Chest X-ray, AP view. Patient: 58 years old, sex F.
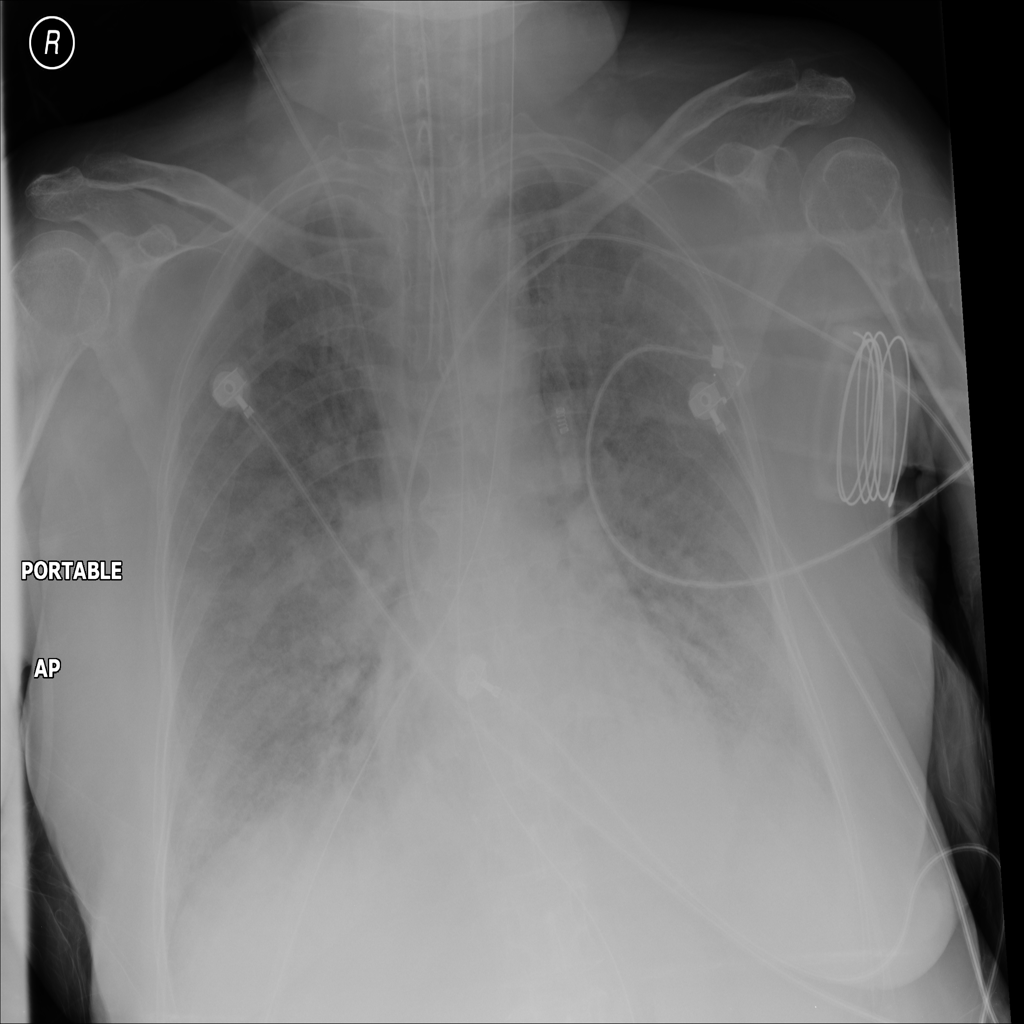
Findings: Effusion